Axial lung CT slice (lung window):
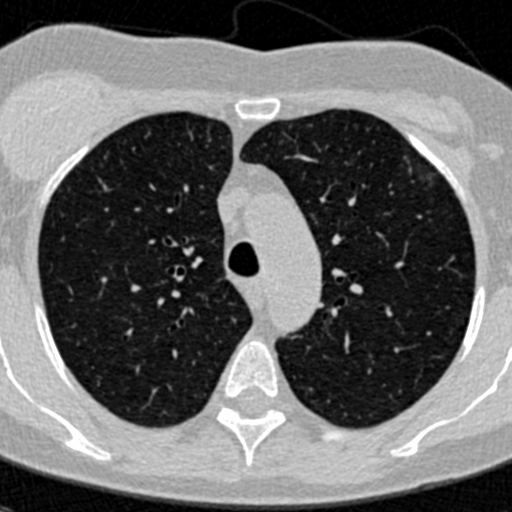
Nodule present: no